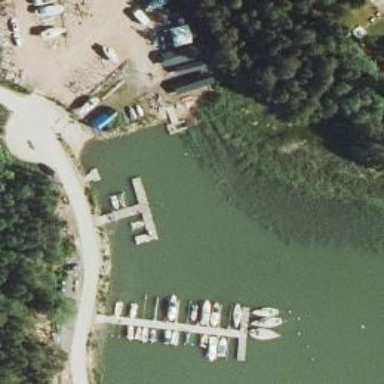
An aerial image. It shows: Pier with mooring facilities.